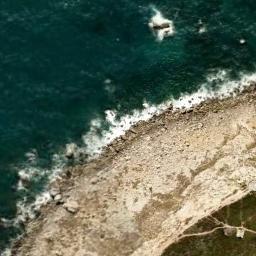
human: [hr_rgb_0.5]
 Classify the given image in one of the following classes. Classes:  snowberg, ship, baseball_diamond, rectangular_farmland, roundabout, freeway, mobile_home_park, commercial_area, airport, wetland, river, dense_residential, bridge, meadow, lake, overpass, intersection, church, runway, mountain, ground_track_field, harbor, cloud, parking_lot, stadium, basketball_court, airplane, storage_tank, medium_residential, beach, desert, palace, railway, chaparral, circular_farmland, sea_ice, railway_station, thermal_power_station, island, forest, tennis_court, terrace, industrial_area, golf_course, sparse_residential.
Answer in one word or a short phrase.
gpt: beach